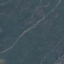
Land use / land cover class: HerbaceousVegetation